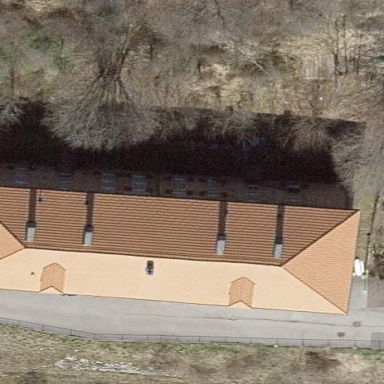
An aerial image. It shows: Apartment building with hipped roof.